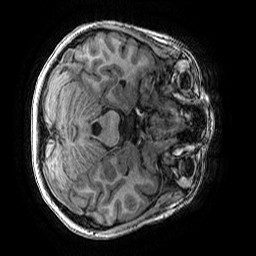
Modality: T1w
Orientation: axial
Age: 12
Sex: female
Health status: ill
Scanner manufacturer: ge
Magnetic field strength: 3 T
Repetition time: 0.007664 s
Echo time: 0.00342 s